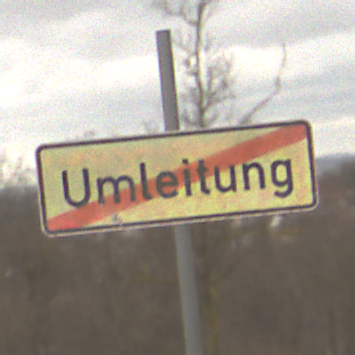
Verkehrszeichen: EndeDerUmleitungsankuendigung
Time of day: Midday
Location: Outdoor (Nature)
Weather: Overcast
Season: NotSpecified
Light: Natural